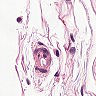
Metastatic tissue present: no